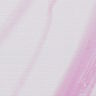
Metastatic tissue present: no